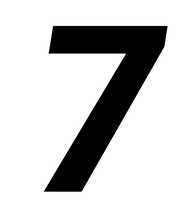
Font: Roboto-Italic_ExtraBold_Italic